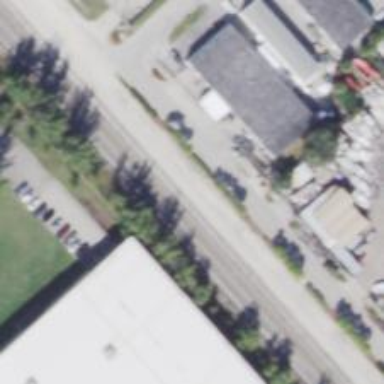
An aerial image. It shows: Siding service facility.